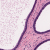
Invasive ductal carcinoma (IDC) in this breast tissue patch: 0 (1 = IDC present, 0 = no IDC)